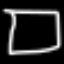
Label: square